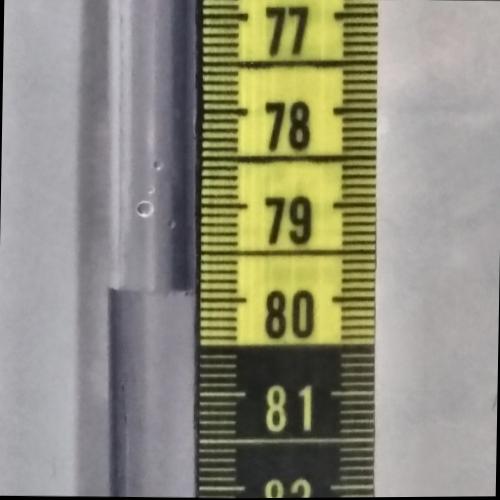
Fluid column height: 79.9 cm